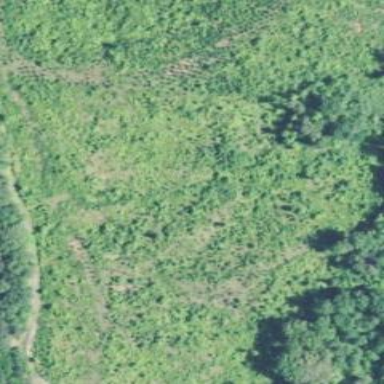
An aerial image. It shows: Area covered in scrub vegetation.